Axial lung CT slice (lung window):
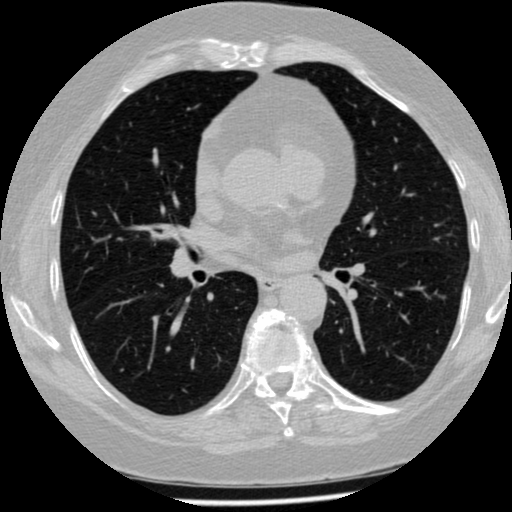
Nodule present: no